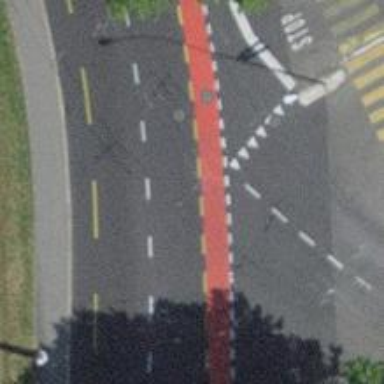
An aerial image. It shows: Living street with asphalt surface. Trolley wires are present along the road.